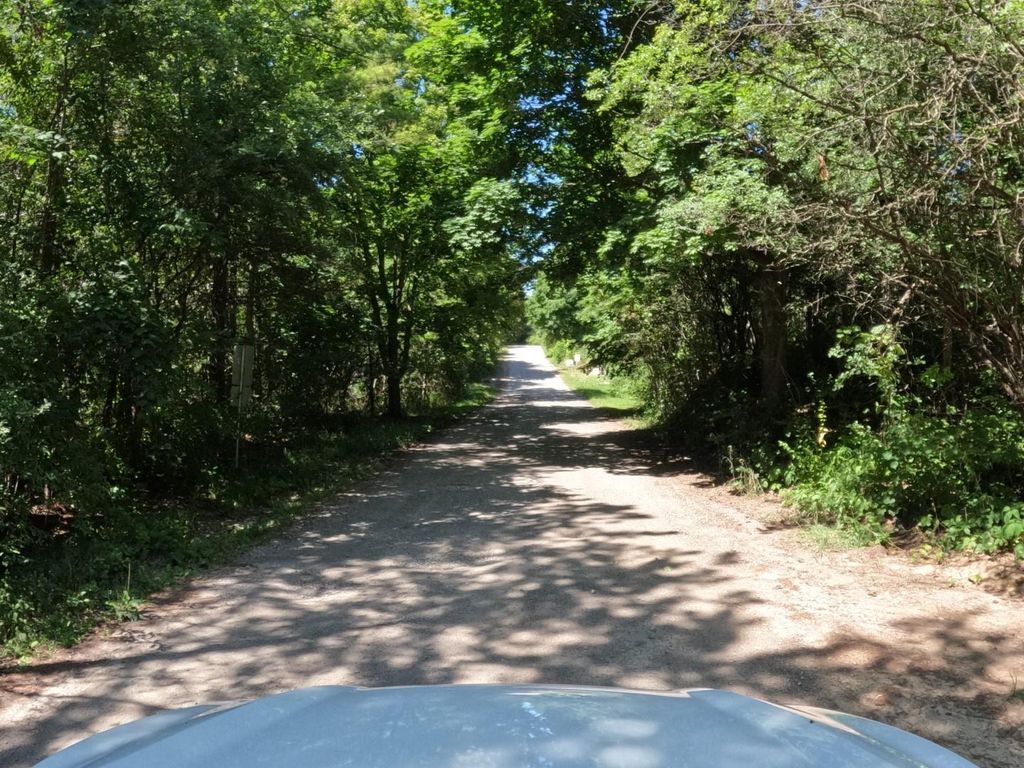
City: kitchener-waterloo